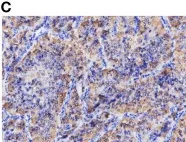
Immunohistochemical staining (x200) of the tumor showing the. CgA positive.
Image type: pathology (immunostaining)